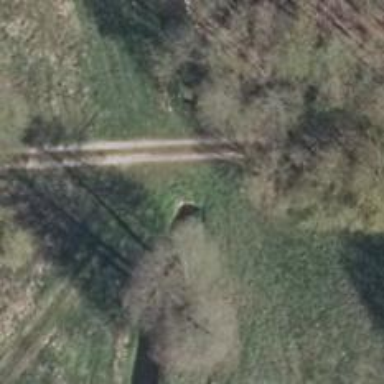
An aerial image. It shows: Tunnel.